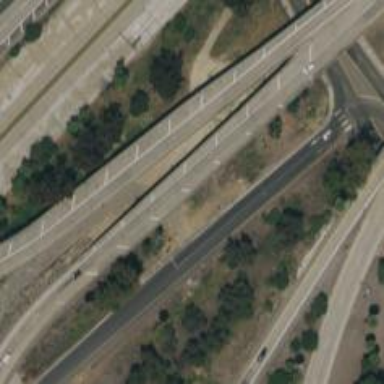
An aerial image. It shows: Bridge over motorway_link.